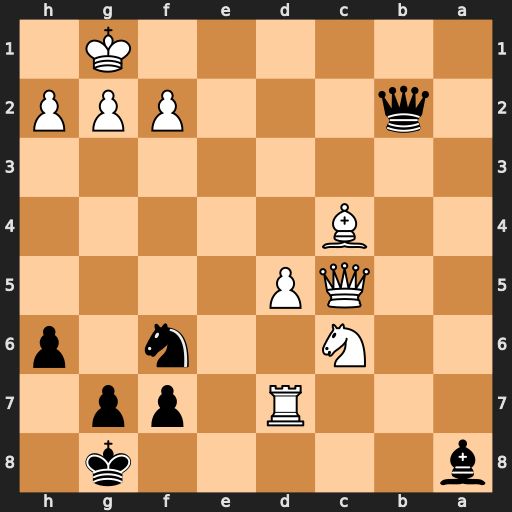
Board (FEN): b5k1/3R1pp1/2N2n1p/2QP4/2B5/8/1q3PPP/6K1
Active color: b
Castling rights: -
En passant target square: -
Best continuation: Qc1+ Bf1 Qxc5 Rd8+ Kh7